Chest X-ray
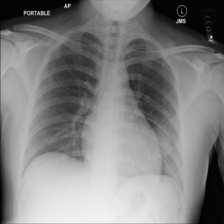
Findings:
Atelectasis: negative
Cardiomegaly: negative
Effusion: negative
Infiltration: negative
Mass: positive
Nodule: negative
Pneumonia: negative
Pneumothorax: negative
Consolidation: negative
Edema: negative
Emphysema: negative
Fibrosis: negative
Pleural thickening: negative
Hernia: negative